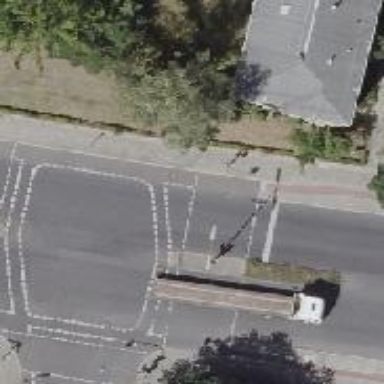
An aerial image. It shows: Road crossing with traffic signals.